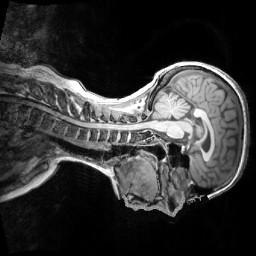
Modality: T1w
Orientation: sagittal
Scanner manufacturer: siemens
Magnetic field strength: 3 T
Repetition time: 2.3 s
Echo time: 0.0033 s